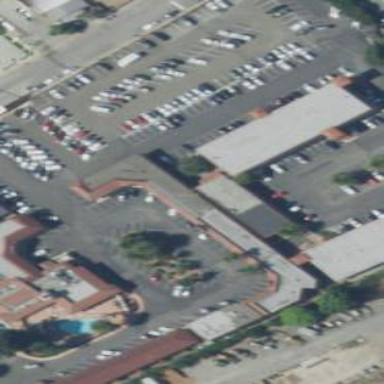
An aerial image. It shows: Hotel building.